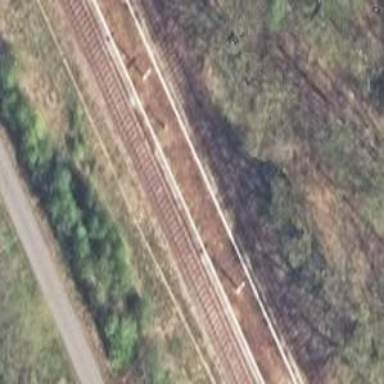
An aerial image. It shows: Railway track.